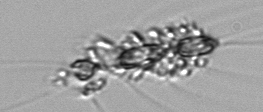
Label: Chaetoceros_didymus_TAG_external_flagellate